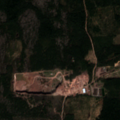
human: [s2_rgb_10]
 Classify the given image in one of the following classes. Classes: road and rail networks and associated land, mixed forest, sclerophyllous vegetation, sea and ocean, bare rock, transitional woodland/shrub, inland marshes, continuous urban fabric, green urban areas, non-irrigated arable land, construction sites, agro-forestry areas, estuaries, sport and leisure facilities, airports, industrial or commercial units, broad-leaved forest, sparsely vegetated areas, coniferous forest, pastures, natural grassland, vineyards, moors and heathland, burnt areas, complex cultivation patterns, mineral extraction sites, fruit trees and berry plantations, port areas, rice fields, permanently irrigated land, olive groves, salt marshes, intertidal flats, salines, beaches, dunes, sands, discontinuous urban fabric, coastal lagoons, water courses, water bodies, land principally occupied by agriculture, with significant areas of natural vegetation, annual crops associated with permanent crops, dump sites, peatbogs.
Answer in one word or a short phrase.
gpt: mineral extraction sites, coniferous forest, mixed forest, transitional woodland/shrub